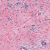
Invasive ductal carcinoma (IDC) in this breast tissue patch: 0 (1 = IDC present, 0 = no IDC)